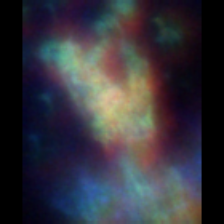
Taxon: Unknown_detritus
Group: Unknown